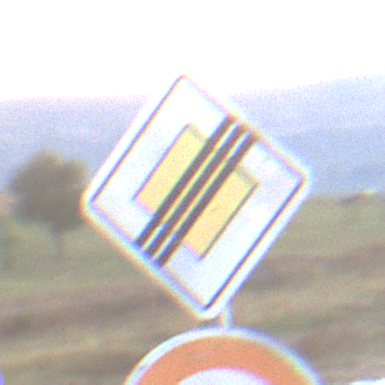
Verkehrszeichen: EndeVorfahrtsstrasse
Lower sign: Geschwindigkeit60
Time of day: SunriseSunset
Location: Outdoor (RoadRail)
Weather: PartlyCloudy
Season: NotSpecified
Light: Natural